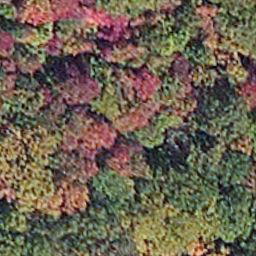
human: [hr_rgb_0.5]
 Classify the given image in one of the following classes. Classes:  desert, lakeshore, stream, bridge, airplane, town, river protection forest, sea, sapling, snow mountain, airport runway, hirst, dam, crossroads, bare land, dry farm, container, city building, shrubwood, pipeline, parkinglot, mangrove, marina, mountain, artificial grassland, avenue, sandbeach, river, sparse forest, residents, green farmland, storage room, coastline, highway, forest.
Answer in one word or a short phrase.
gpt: mangrove